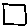
Label: square